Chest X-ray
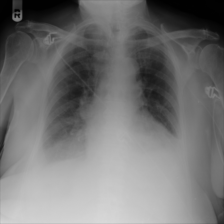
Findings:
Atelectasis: positive
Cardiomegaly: negative
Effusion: negative
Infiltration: negative
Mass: negative
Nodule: negative
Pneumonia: negative
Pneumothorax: negative
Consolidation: positive
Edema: negative
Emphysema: negative
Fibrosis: negative
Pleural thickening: negative
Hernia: negative